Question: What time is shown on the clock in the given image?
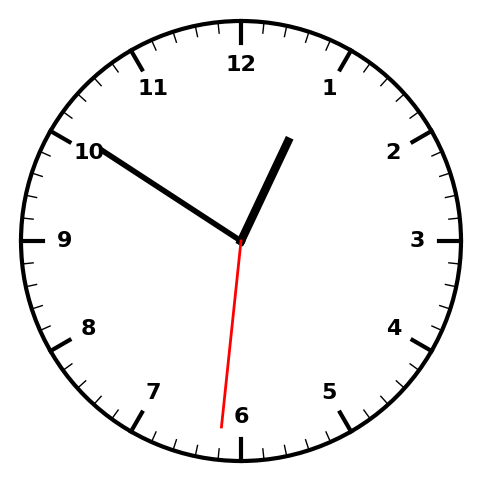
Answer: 12:50:31